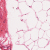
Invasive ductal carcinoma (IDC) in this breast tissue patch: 0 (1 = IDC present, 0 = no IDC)